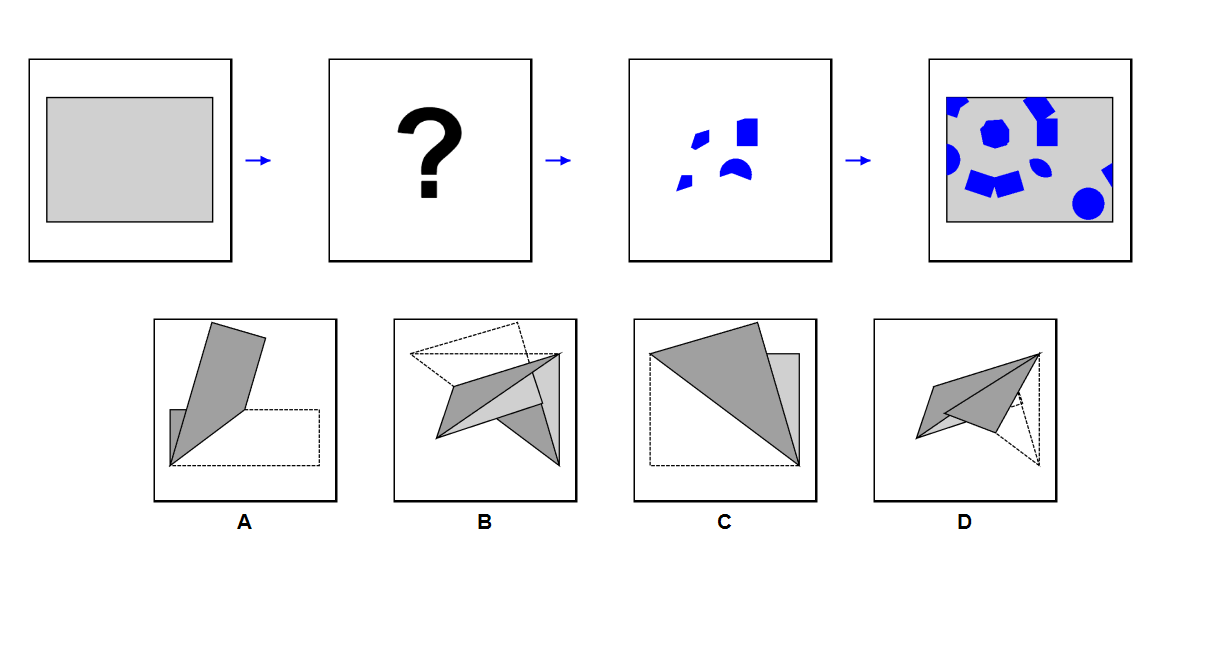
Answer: A